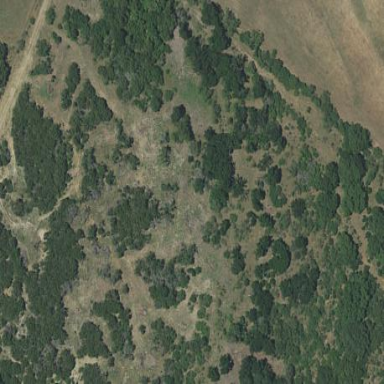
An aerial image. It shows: Mixed woodland with various types of leaves.